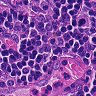
Metastatic tissue present: no